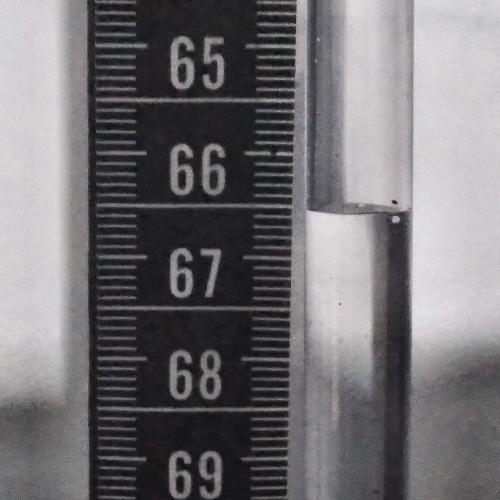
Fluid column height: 66.5 cm